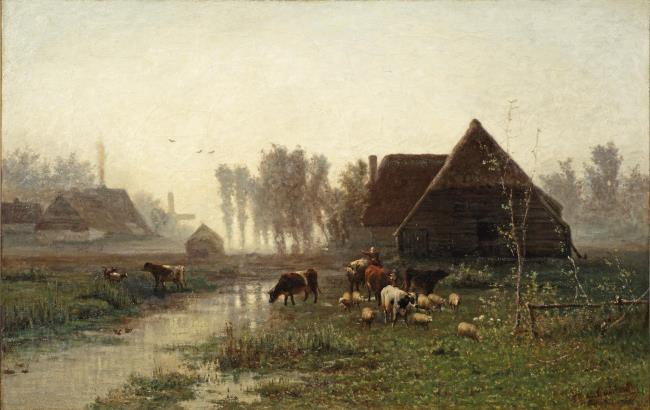
Title: Morning atmosphere at Veenendaal
Artist: Paul Joseph Constantin Gabriël
Earliest date: 1843
Latest date: 1881
Genre: painting
Iconography: cattle
Keywords: landscape (genre), topography, farm, ditch, cow, barnyard, sheep, mill, hay barrack